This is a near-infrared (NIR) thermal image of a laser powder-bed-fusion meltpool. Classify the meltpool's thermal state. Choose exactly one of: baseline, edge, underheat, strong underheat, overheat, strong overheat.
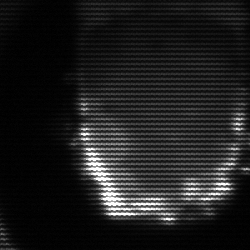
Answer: baseline